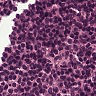
Metastatic tissue present: no